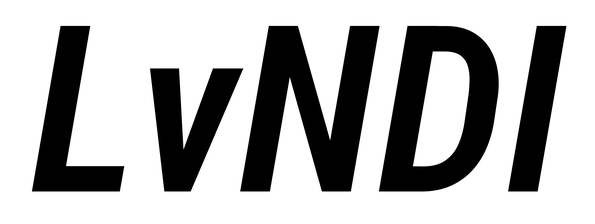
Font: Roboto-Italic_Condensed_SemiBold_Italic